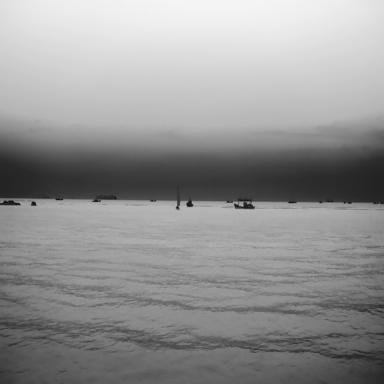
There are 11 objects shown in the infrared image, including a fishing_boat, a sailboat, and nine bulk_carriers.